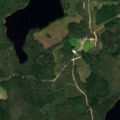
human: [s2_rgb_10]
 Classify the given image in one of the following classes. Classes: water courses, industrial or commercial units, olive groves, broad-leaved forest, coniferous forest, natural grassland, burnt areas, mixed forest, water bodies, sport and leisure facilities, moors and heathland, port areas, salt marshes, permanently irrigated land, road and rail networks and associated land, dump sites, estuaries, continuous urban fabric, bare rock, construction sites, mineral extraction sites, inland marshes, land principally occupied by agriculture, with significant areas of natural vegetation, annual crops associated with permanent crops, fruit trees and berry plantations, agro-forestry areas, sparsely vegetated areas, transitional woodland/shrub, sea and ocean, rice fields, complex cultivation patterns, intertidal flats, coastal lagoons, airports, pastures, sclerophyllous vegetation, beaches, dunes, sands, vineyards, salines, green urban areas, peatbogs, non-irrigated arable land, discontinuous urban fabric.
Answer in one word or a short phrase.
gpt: coniferous forest, transitional woodland/shrub, water bodies